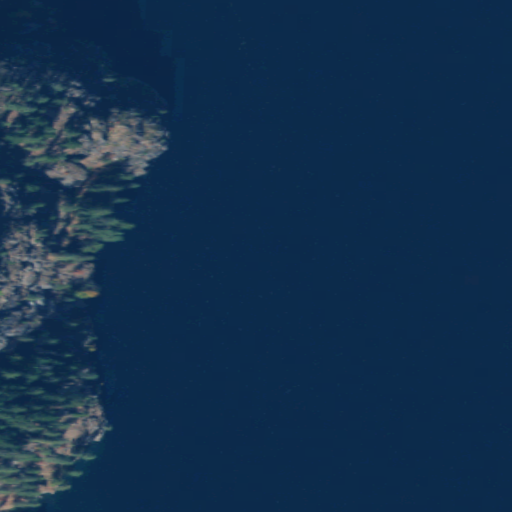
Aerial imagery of cliff(s) in Washington named Painted Rocks containing open water, shrub, grassland, and evergreen forest